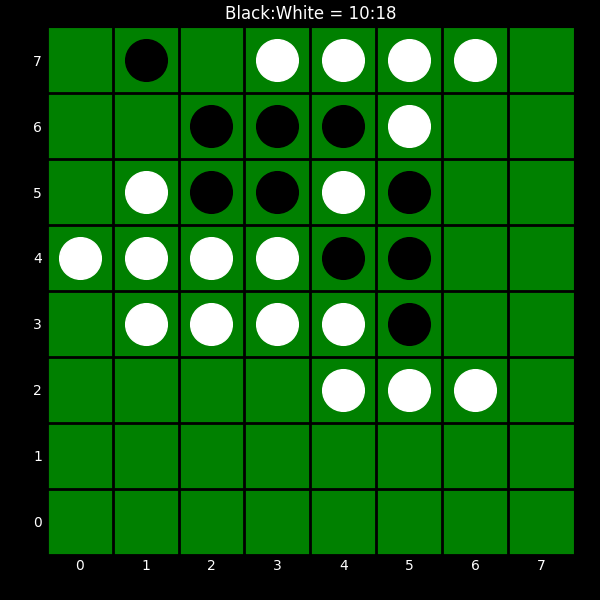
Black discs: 10
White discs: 18